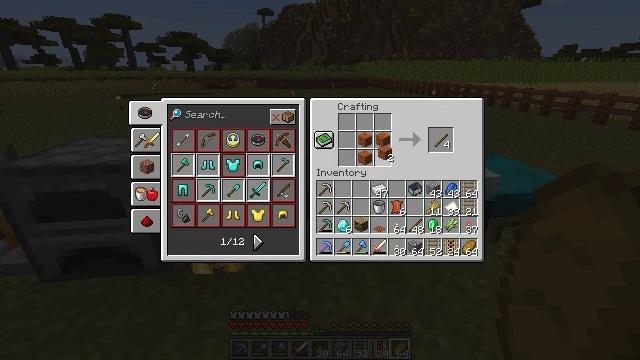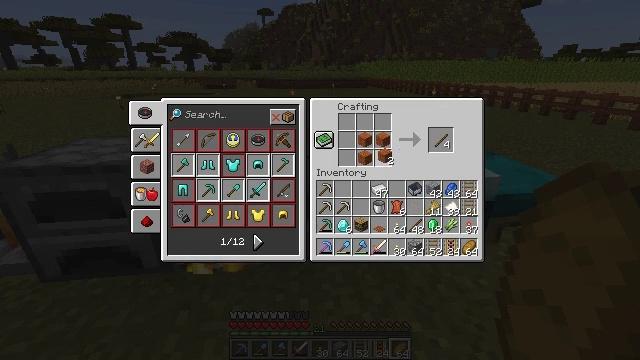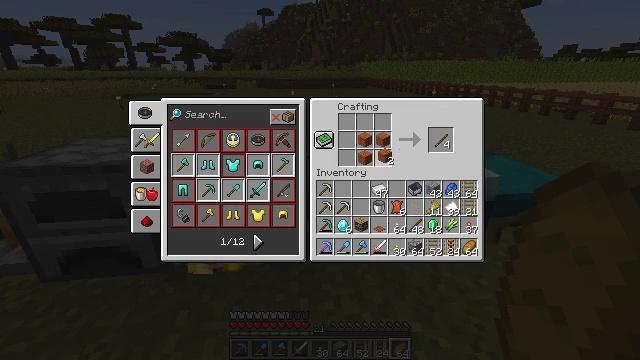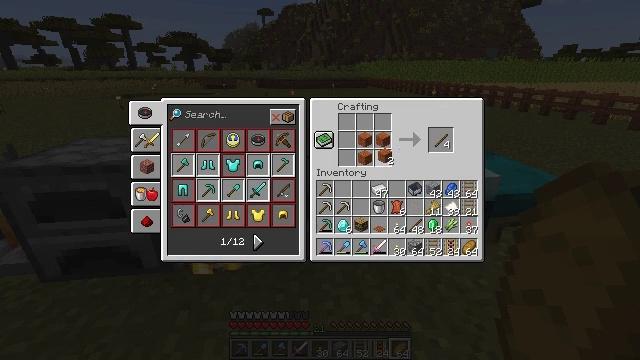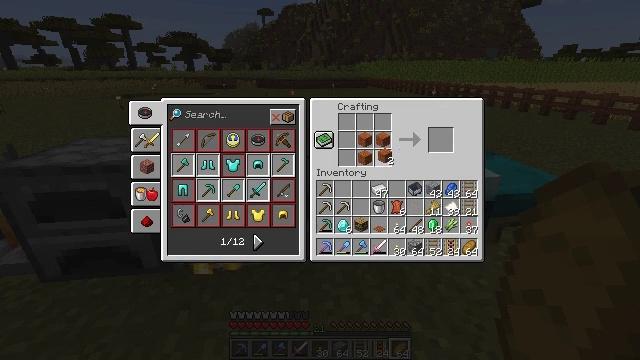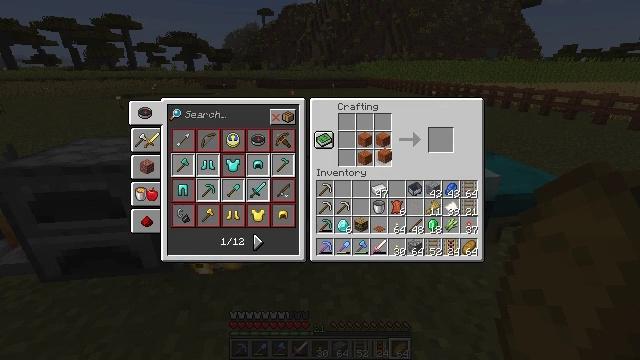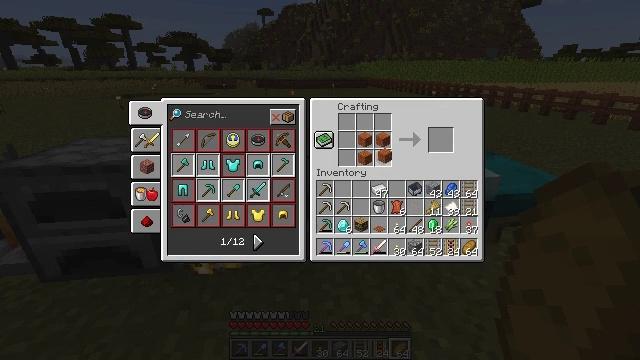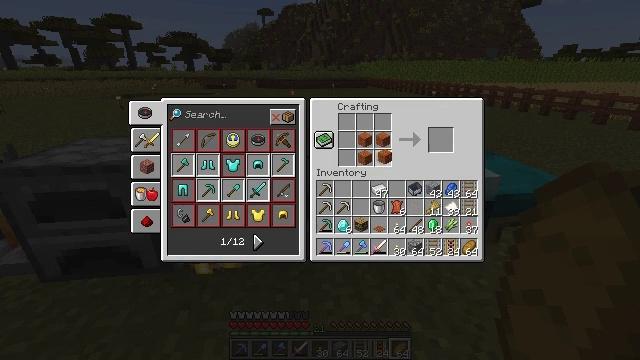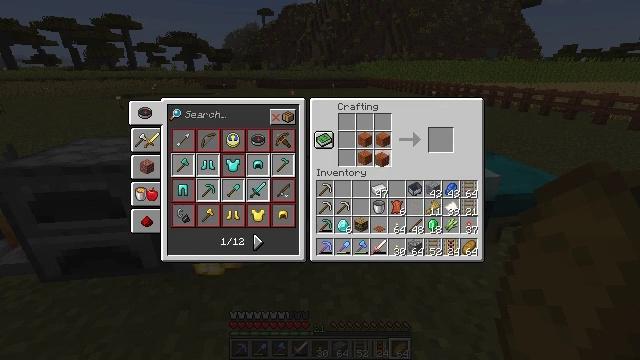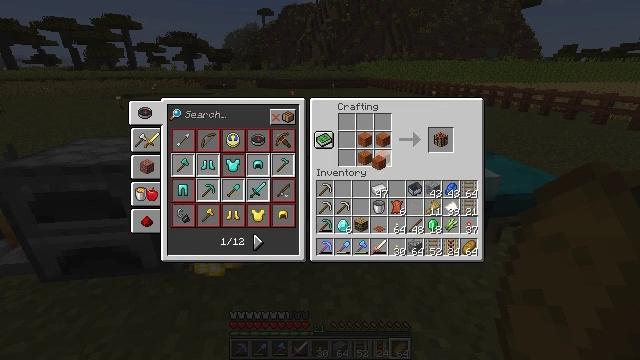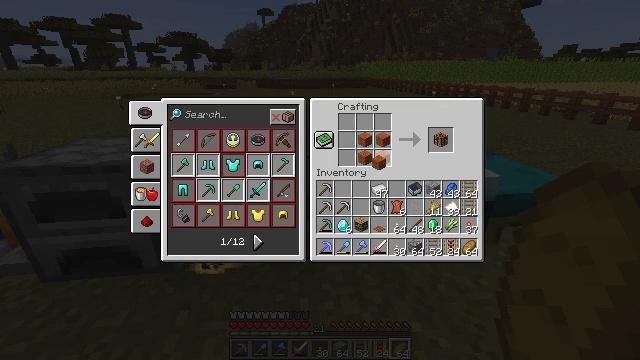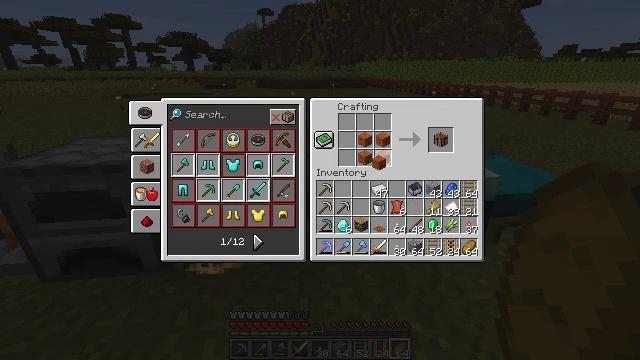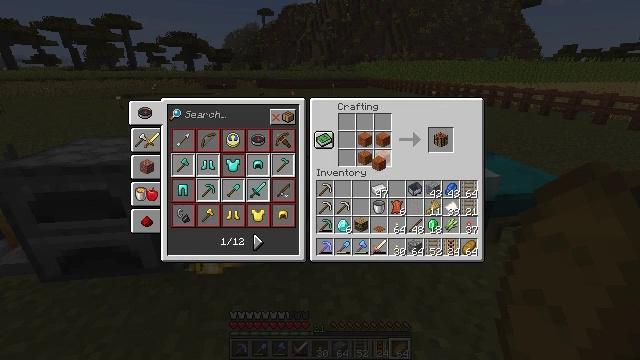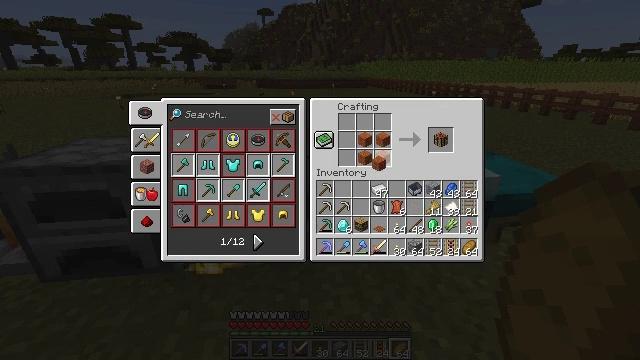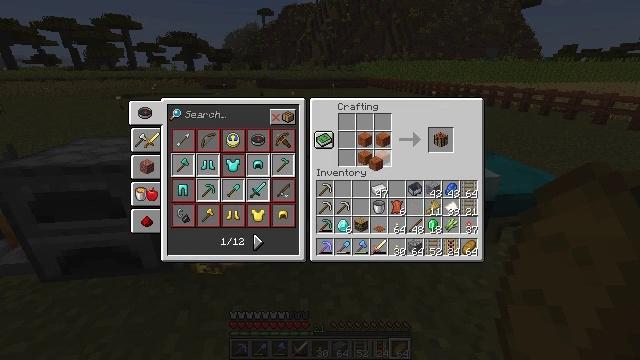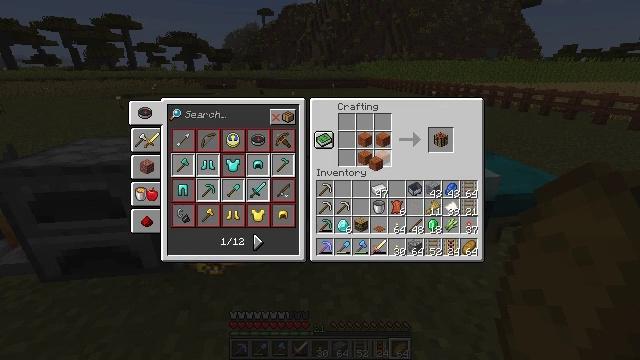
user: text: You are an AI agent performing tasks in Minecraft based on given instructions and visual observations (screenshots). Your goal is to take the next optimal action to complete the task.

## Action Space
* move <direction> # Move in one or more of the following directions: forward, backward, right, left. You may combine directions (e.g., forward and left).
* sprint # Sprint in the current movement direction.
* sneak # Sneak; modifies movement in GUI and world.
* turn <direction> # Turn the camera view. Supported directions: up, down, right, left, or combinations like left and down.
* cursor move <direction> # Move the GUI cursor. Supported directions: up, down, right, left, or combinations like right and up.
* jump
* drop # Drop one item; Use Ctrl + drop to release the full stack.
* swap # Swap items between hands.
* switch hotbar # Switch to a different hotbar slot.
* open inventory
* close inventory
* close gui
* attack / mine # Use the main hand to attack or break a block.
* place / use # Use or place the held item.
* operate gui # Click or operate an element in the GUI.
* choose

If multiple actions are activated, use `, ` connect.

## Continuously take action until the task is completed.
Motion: motion action
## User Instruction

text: Get an acacia slab from acacia planks in the crafting table.
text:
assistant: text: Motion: no_op
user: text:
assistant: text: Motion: no_op
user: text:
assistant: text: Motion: choose
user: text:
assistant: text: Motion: choose
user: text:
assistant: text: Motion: no_op
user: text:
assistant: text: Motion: no_op
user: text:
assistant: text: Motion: no_op
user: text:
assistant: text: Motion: no_op
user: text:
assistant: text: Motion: no_op
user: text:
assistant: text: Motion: no_op
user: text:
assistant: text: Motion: no_op
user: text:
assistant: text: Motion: no_op
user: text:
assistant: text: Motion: no_op
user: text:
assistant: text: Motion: no_op
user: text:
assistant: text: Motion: no_op
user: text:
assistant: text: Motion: no_op
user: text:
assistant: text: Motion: no_op
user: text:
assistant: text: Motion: cursor move right
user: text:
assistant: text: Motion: cursor move right and down
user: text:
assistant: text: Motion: no_op
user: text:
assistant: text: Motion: no_op
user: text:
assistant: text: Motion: no_op
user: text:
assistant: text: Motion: no_op
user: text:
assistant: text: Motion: no_op
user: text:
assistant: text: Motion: no_op
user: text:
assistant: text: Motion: operate gui
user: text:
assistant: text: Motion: operate gui
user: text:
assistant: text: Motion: operate gui
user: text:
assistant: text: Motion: no_op
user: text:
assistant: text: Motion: no_op